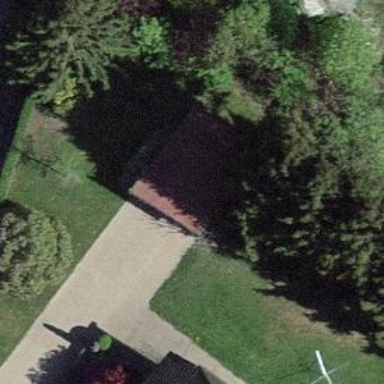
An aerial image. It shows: Garage.